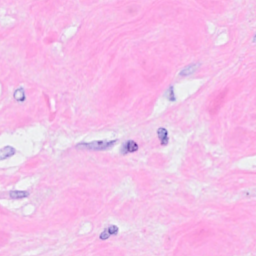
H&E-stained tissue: Breast